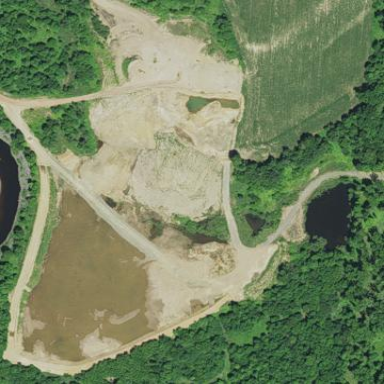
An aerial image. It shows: Quarry area.